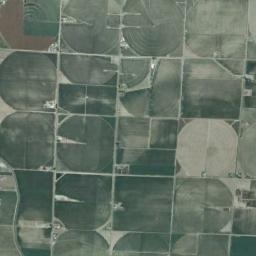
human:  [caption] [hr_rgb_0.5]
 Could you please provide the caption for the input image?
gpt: There are round fields on the right .

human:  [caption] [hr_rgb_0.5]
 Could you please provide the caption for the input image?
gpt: Several green circular or fan-shaped farmlands with different radians are neatly arranged on the ground .

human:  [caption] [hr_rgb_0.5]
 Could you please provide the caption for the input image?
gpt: There are some circle farmland and square farmland .

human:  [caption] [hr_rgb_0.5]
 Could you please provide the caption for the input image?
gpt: Many yellow-brown and green mixed circular farmland with irregular circles .

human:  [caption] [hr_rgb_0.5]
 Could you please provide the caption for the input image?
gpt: There are many circular farmlands of the same size distributed irregularly .